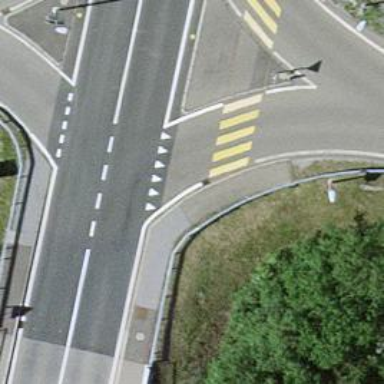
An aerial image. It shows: Uncontrolled crossing with pedestrian island.